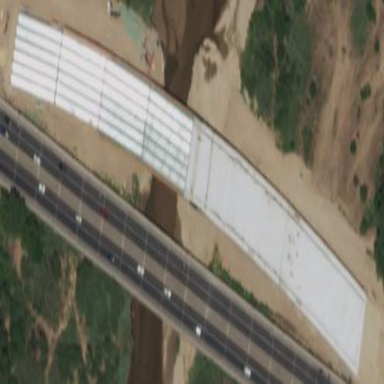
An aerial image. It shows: Man-made bridge.